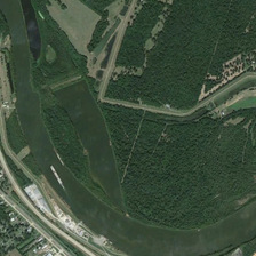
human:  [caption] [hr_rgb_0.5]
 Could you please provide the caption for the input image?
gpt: There are big cities on the left and forests on the right.

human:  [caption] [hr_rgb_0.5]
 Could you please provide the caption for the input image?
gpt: the left hand of the river is center area while the right hand of the river is a large forest area to.

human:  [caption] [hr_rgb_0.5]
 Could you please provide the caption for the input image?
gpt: The left hand of the river is downtown, and the river's right hand is a large part of the forest.

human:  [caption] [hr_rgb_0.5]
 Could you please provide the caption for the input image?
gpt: On the left side of the river is the city, on the right side is a large forest.

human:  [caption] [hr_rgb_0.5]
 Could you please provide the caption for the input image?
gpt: The left hand of Rio is the central area while the right hand of Rio is a large area of forest.